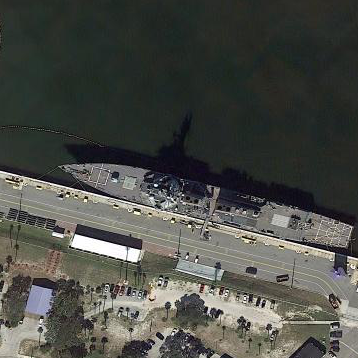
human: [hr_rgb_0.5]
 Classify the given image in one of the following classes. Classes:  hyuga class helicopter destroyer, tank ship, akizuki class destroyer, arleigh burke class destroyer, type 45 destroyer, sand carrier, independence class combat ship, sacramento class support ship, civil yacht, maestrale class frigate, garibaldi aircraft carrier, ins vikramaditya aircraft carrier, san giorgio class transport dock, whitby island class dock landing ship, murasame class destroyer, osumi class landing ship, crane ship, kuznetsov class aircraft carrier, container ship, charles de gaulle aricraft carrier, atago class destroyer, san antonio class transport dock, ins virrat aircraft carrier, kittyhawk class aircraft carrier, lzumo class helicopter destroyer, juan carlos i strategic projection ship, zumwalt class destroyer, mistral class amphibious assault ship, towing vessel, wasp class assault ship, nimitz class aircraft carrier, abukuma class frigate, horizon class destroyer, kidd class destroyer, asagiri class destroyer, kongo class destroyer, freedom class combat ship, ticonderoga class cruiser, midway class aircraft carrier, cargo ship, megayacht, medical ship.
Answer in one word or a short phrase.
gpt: Arleigh Burke class destroyer